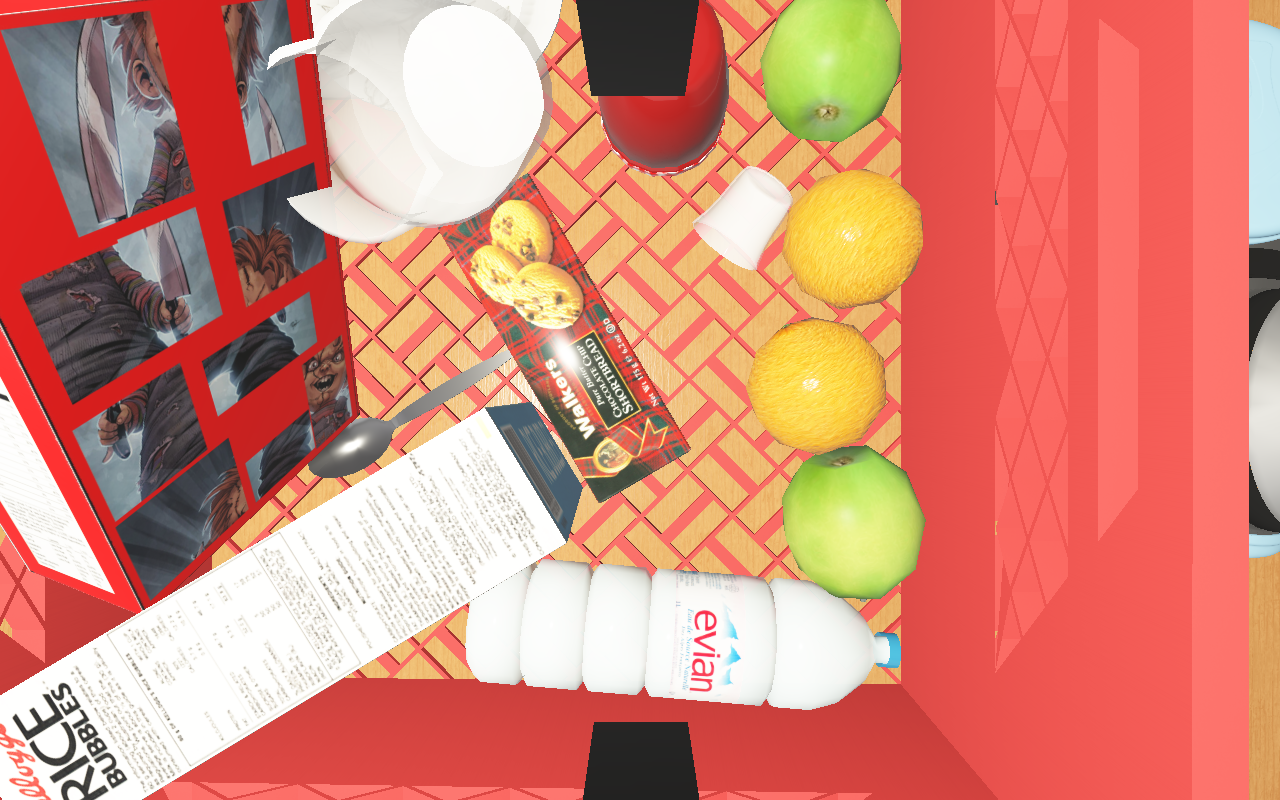
Objects in the scene:
water bottle
apple
apple
orange
spoon
plate
wineglass
honey jar
jam jar
cereal box